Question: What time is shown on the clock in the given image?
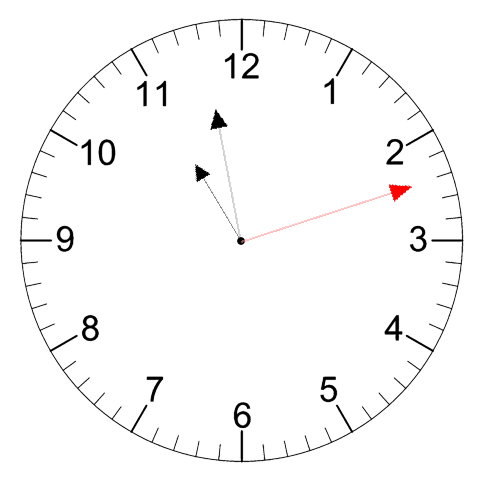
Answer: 10:58:12